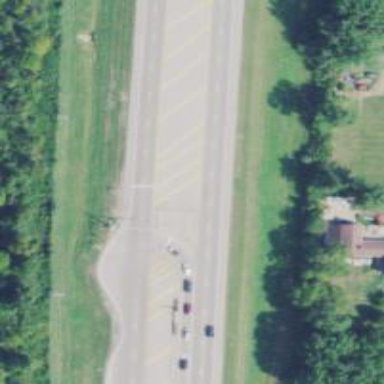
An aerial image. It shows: Solid stop line on the road marking.